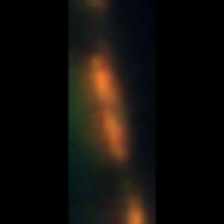
Taxon: Psuedo-nitzschia
Group: Diatoms